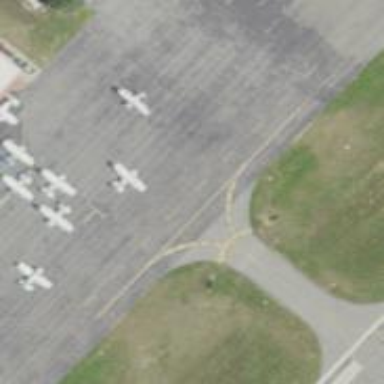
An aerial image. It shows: View of taxiway at the airport.